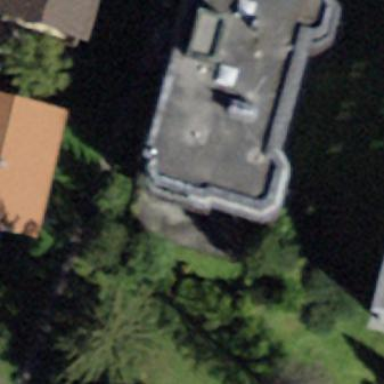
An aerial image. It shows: Flat-roofed building.